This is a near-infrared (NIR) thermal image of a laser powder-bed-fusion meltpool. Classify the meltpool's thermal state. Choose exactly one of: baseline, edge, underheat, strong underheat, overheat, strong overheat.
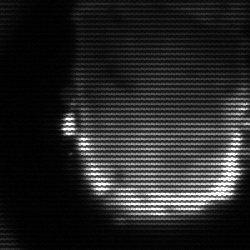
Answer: baseline